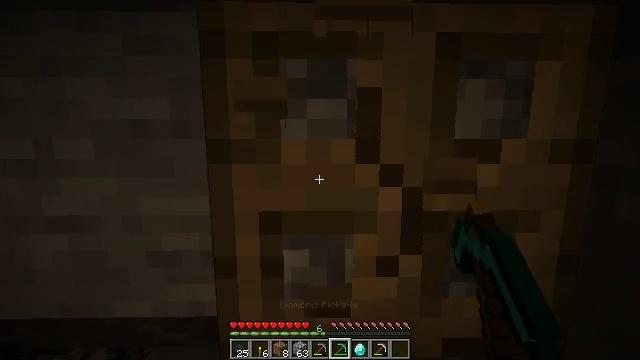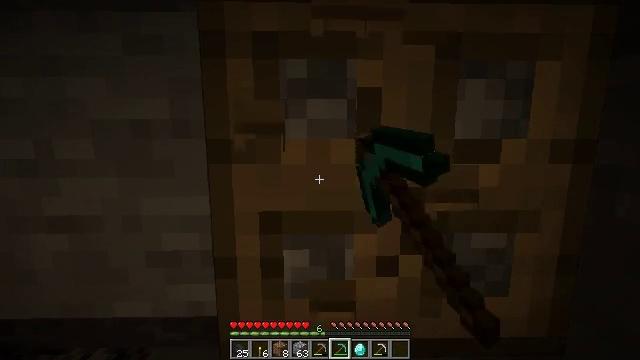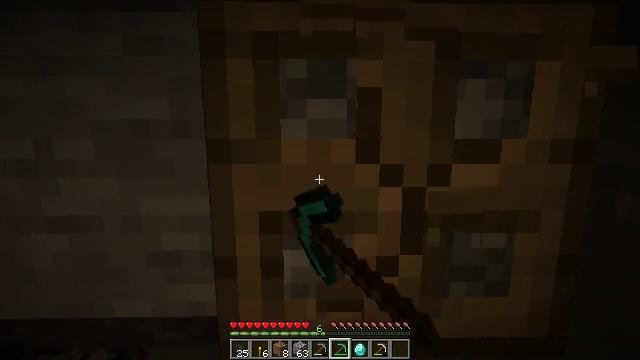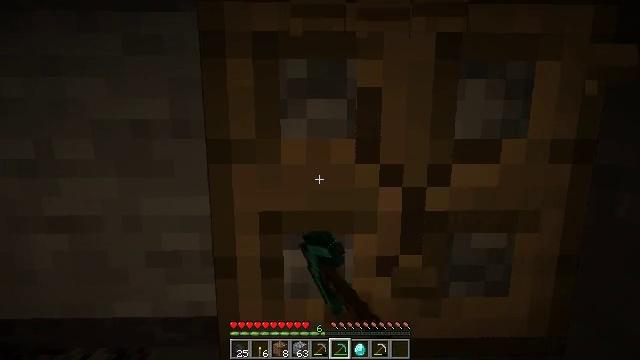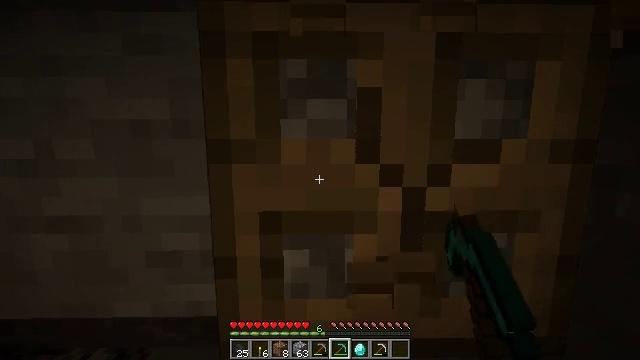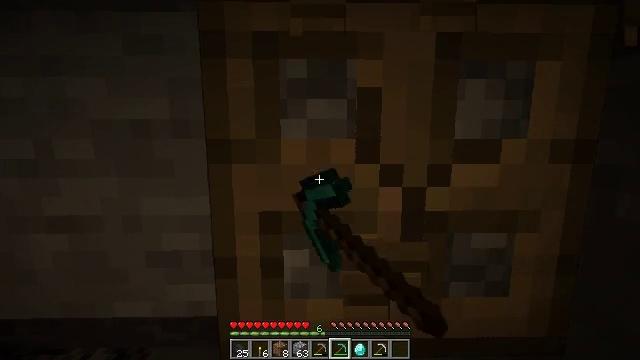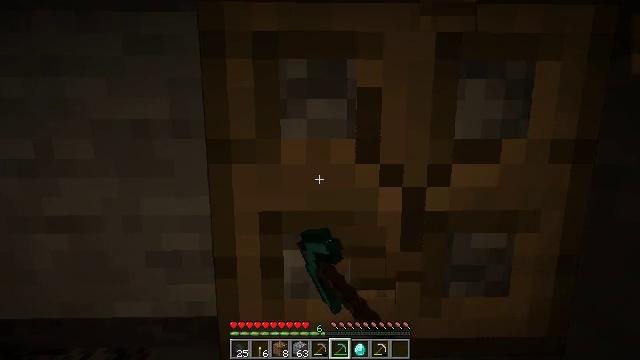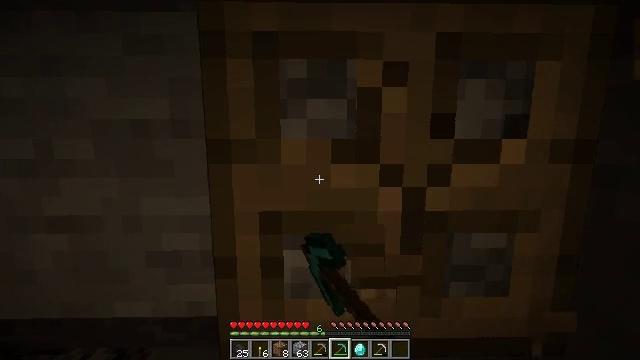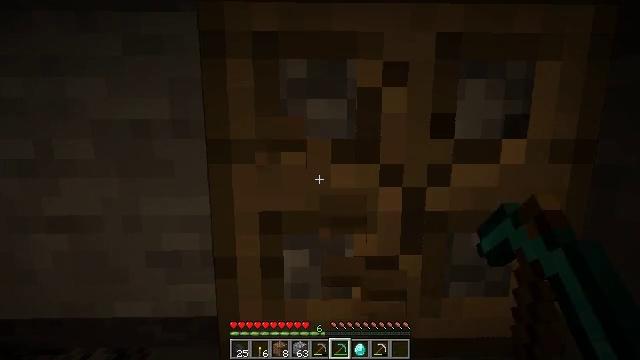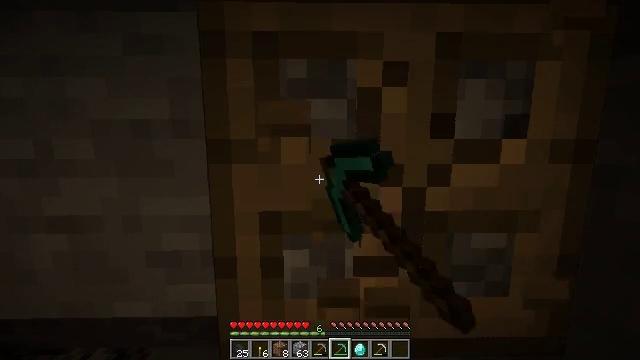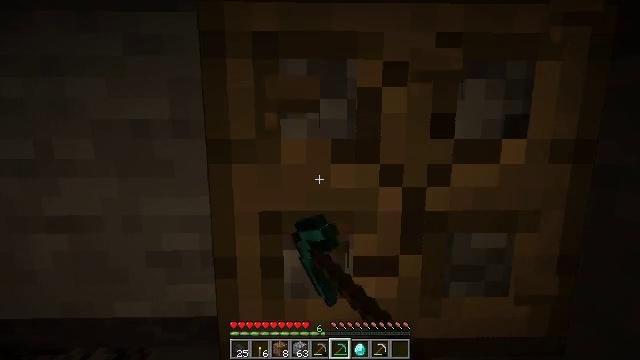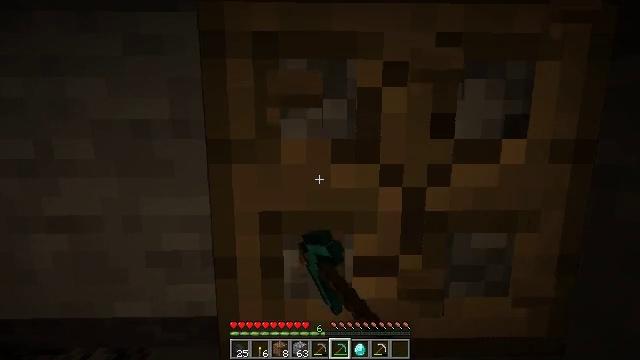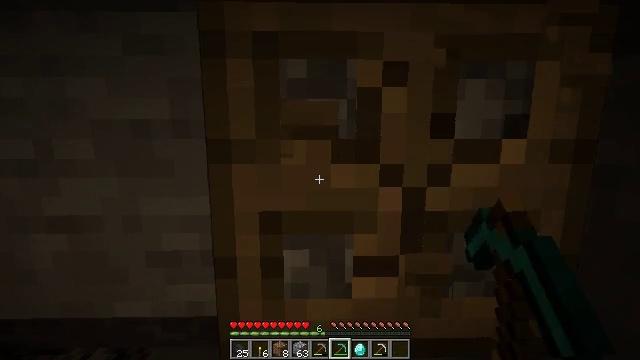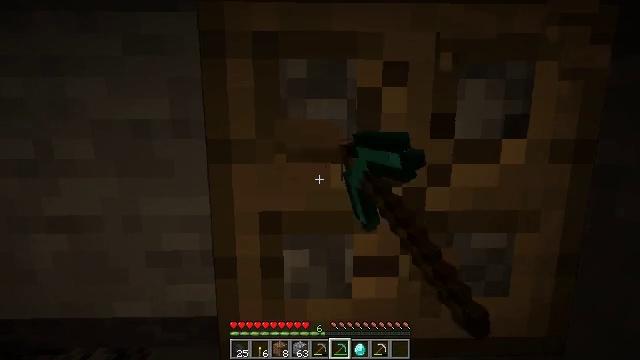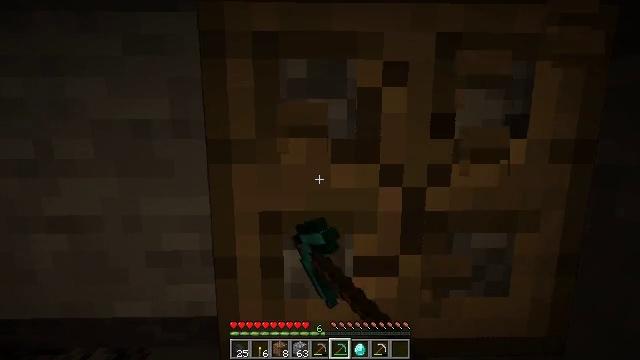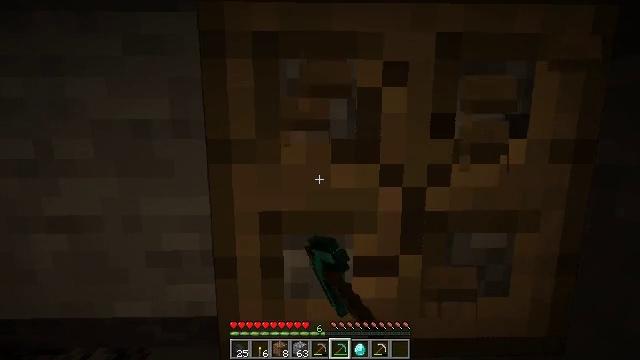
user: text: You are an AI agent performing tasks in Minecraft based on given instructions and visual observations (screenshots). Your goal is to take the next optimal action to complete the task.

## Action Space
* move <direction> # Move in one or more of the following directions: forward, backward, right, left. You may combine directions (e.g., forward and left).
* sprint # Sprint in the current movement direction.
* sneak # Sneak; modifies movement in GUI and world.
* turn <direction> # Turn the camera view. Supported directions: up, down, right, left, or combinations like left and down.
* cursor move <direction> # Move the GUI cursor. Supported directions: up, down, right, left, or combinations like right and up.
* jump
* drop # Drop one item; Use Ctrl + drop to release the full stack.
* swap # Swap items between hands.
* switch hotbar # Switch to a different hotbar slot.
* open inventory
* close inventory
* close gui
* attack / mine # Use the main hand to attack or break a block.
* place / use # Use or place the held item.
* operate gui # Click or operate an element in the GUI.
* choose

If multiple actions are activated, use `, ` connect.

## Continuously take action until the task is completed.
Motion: motion action
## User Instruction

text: Get the oak trapdoor back into your inventory.
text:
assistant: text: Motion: attack / mine
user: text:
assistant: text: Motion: attack / mine
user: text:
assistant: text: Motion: attack / mine
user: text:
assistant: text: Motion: attack / mine
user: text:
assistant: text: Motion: attack / mine
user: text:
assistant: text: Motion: attack / mine
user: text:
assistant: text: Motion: attack / mine
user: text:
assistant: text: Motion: attack / mine
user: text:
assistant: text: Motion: attack / mine
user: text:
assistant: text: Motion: attack / mine
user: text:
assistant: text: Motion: attack / mine
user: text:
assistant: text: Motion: attack / mine
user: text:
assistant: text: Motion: attack / mine
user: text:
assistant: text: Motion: attack / mine
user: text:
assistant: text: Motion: attack / mine
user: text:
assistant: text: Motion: attack / mine
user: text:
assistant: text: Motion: attack / mine
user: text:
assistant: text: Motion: attack / mine
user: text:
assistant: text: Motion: attack / mine
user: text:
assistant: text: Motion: attack / mine
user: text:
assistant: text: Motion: attack / mine
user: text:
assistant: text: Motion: attack / mine
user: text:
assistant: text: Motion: attack / mine
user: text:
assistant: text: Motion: attack / mine
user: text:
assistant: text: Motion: attack / mine
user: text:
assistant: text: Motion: attack / mine
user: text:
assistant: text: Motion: attack / mine
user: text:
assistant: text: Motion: attack / mine
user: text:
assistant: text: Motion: attack / mine
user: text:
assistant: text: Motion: attack / mine